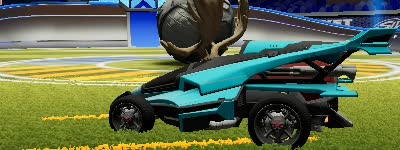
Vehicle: aftershock